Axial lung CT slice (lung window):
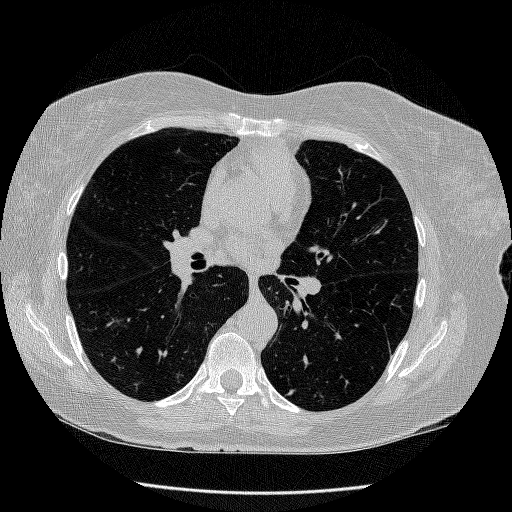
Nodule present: yes
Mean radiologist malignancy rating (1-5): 2.75